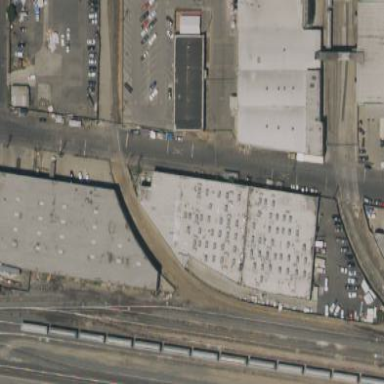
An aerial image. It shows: Warehouse.